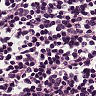
Metastatic tissue present: no